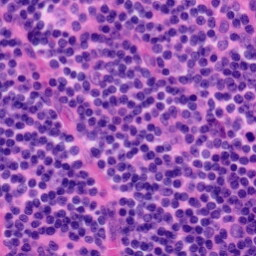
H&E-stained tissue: Tonsil